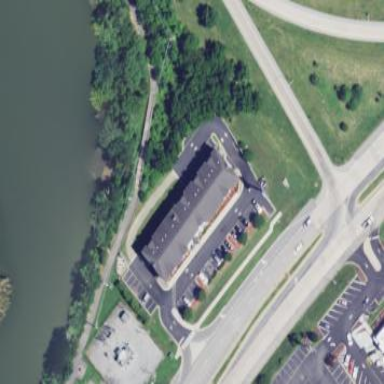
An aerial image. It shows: Hotel building.